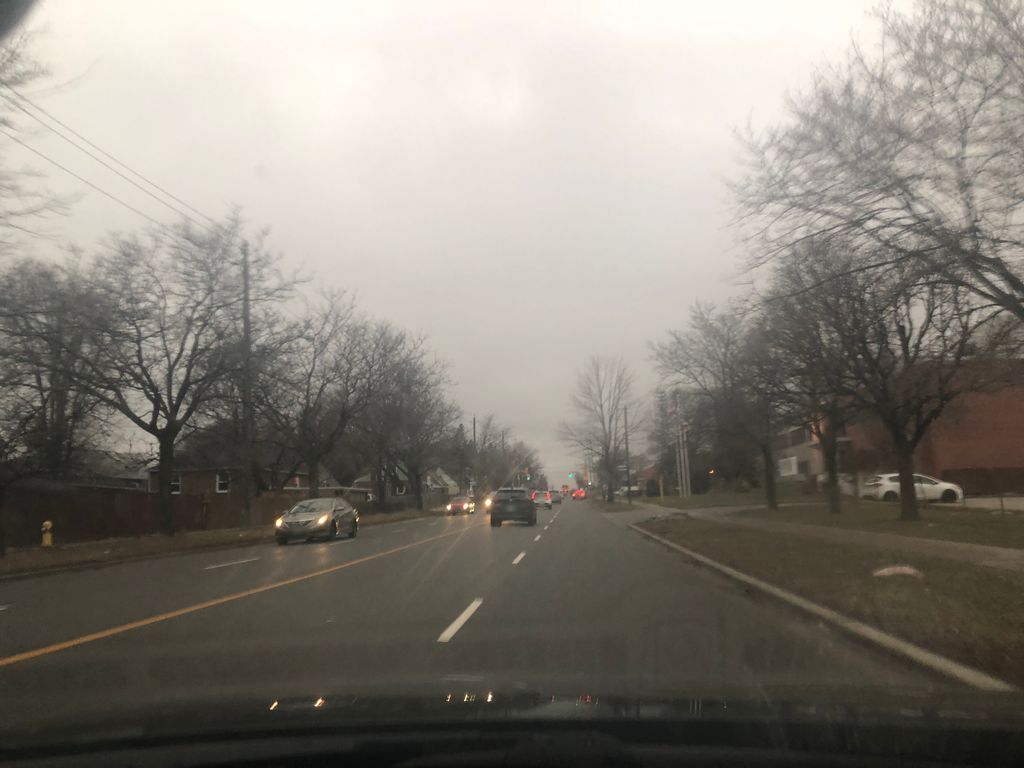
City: toronto